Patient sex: M
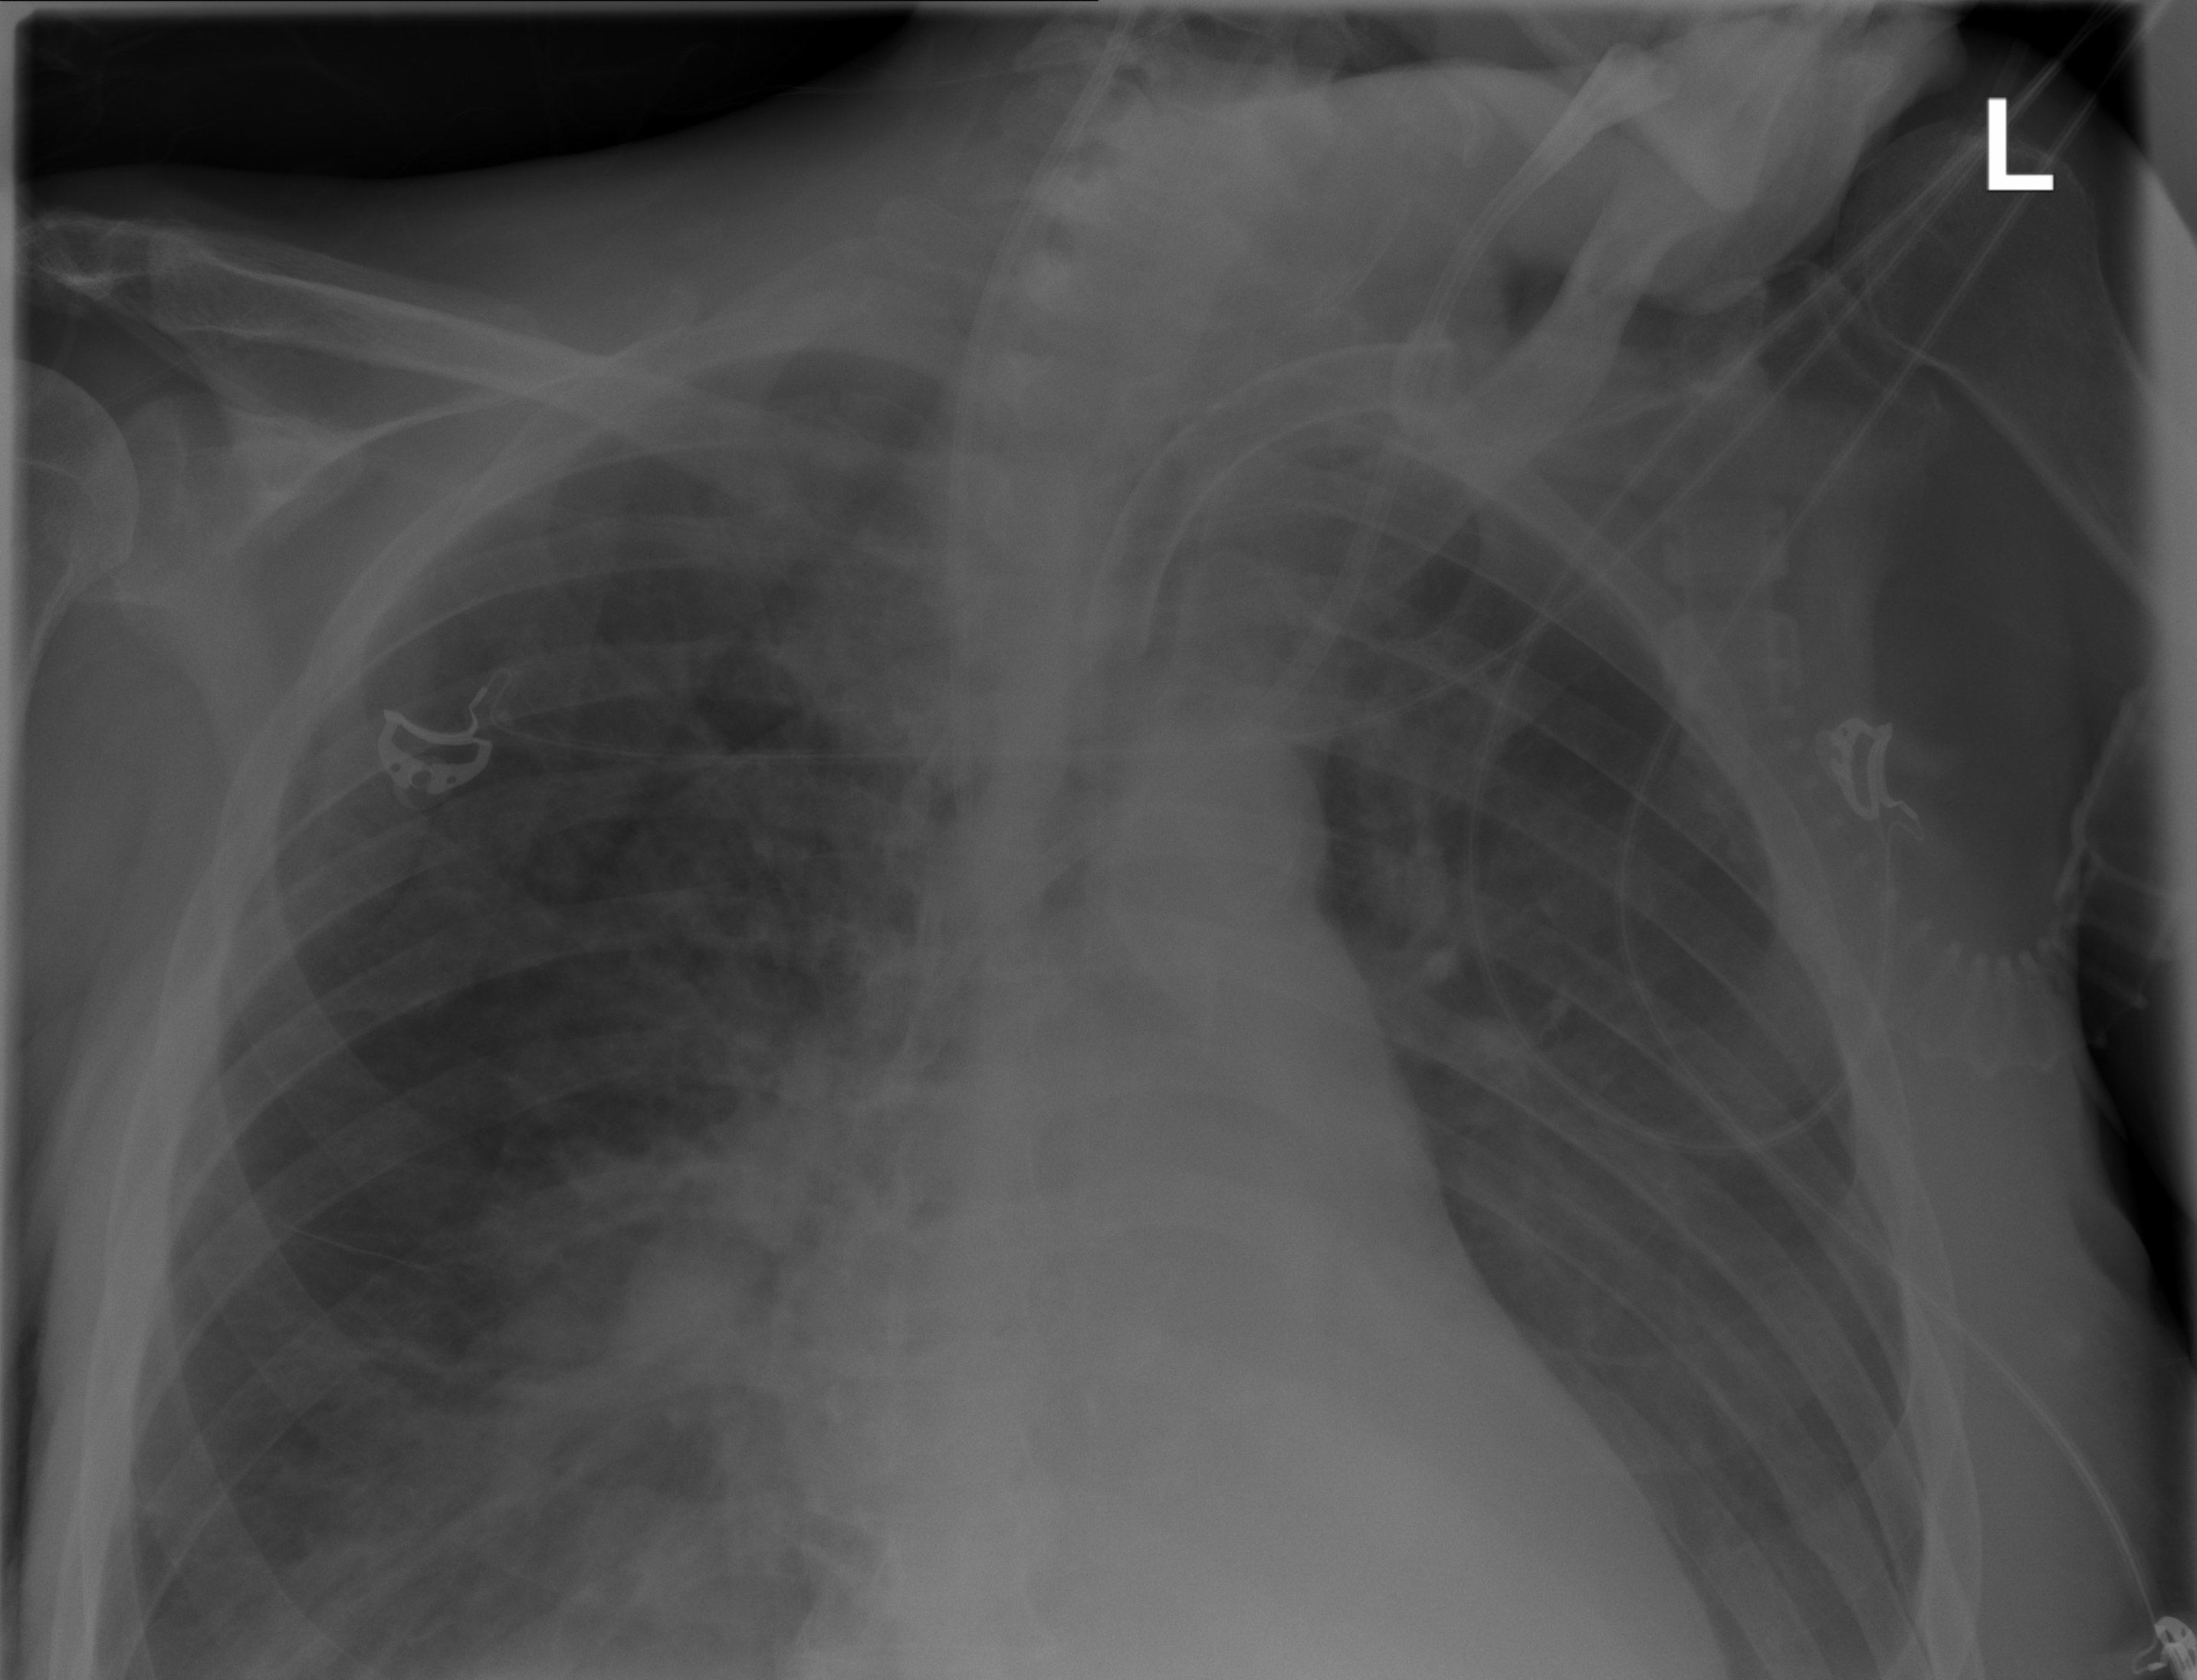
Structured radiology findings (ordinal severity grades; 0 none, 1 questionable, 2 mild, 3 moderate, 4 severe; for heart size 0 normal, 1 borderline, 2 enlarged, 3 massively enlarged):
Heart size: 0
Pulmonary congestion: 0
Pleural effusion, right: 0
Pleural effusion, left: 2
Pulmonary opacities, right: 2
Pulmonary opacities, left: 0
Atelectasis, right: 1
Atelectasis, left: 0